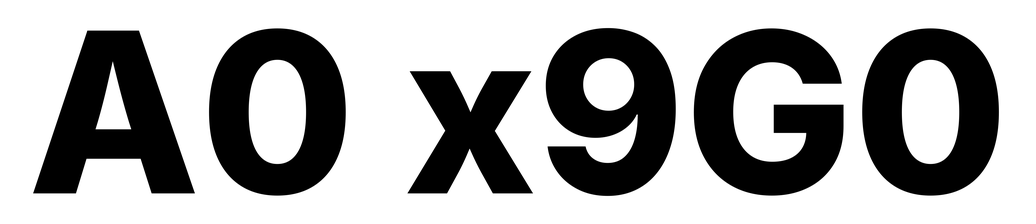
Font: Inter_ExtraBold